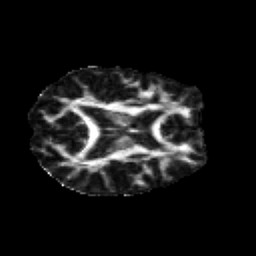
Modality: FA
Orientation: axial
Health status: healthy
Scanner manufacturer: siemens
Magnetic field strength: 3 T
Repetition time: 10.6 s
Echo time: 0.092 s